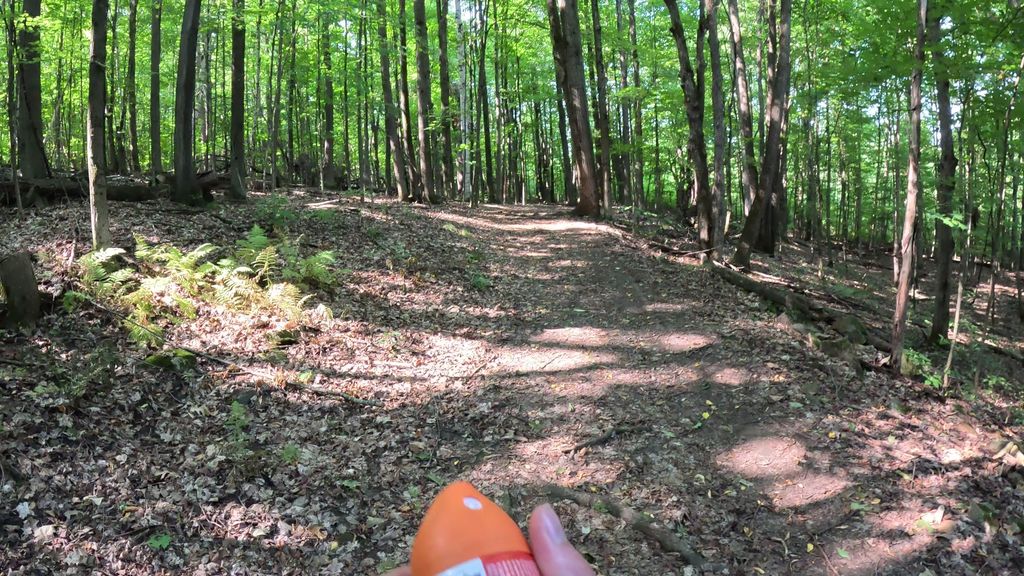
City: ottawa-gatineau